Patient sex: M
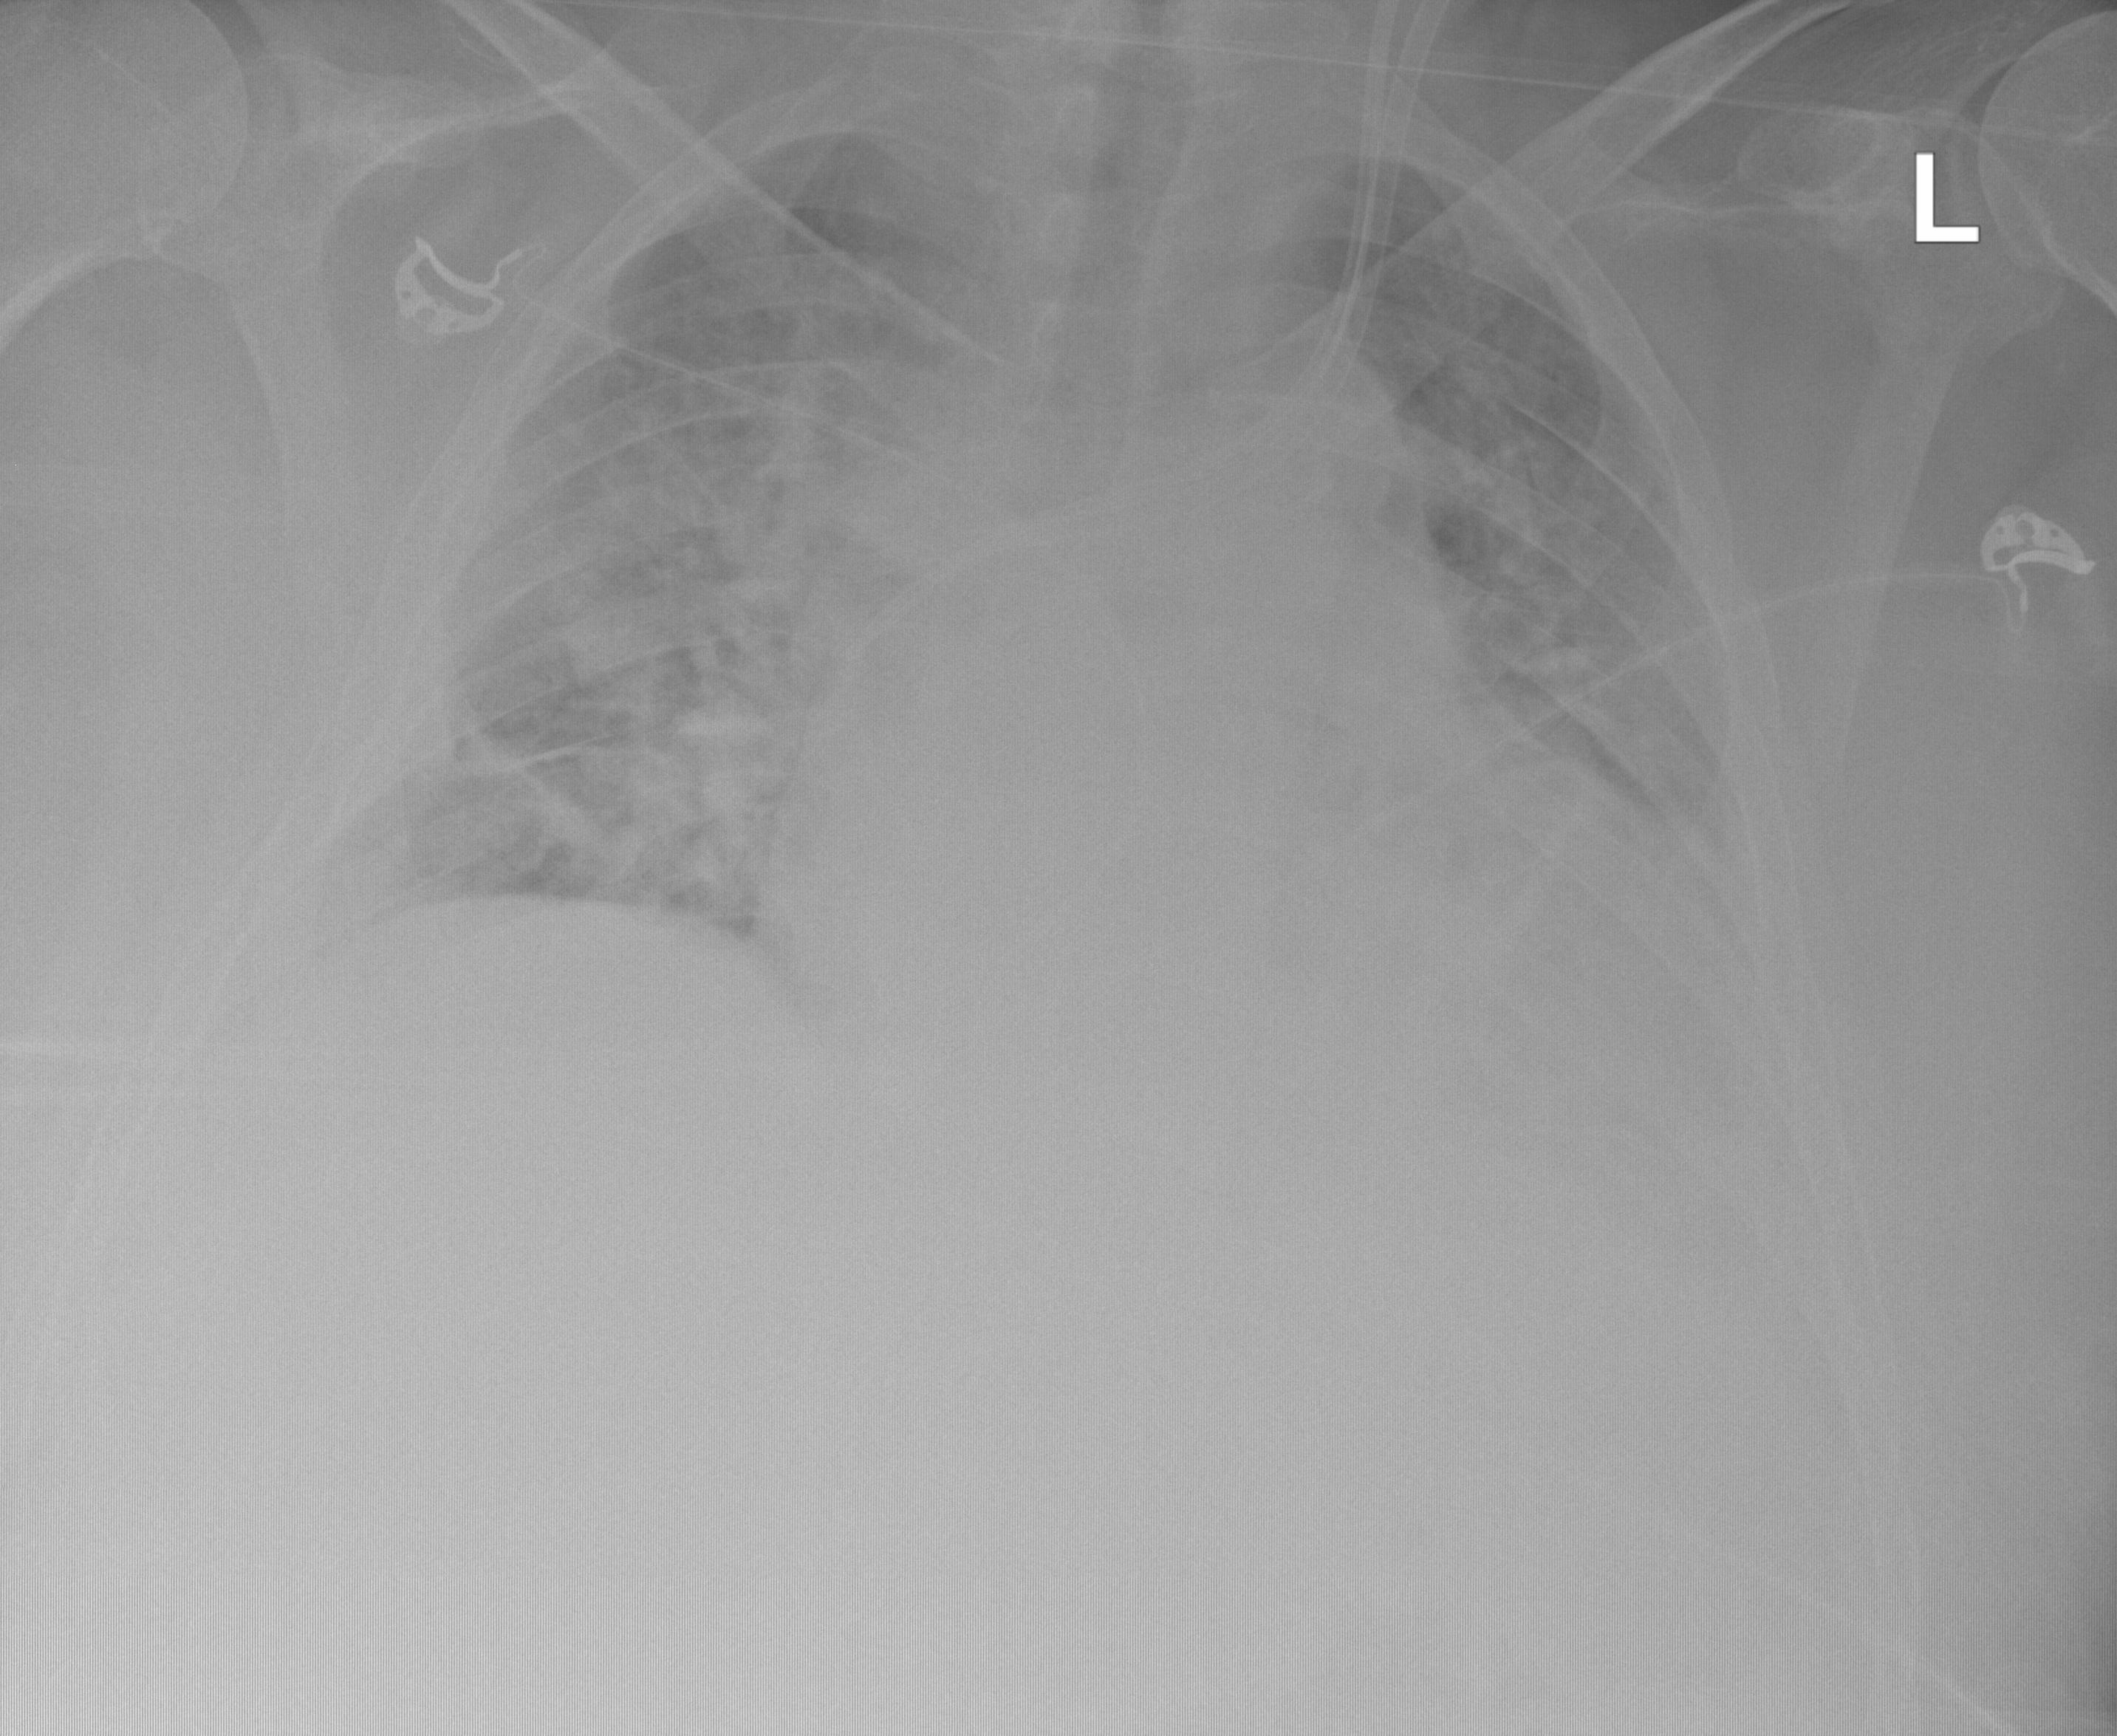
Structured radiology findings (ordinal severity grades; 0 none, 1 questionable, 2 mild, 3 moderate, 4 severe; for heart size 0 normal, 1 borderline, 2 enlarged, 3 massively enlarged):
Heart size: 2
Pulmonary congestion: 2
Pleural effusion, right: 2
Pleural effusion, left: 2
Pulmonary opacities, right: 3
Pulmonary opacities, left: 1
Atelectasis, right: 2
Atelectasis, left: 0